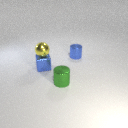
small green metal cylinder to the left of small blue metal cylinder